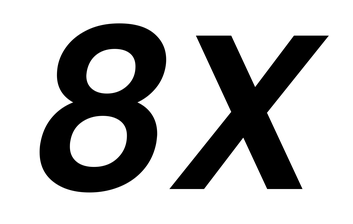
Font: Poppins-SemiBoldItalic